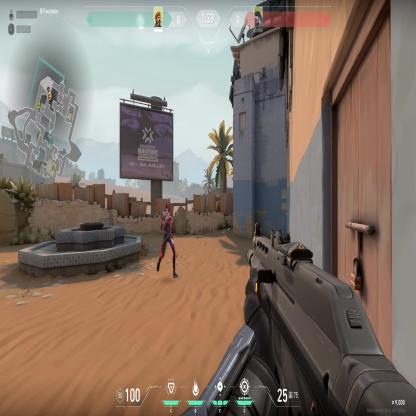
Label: enemy